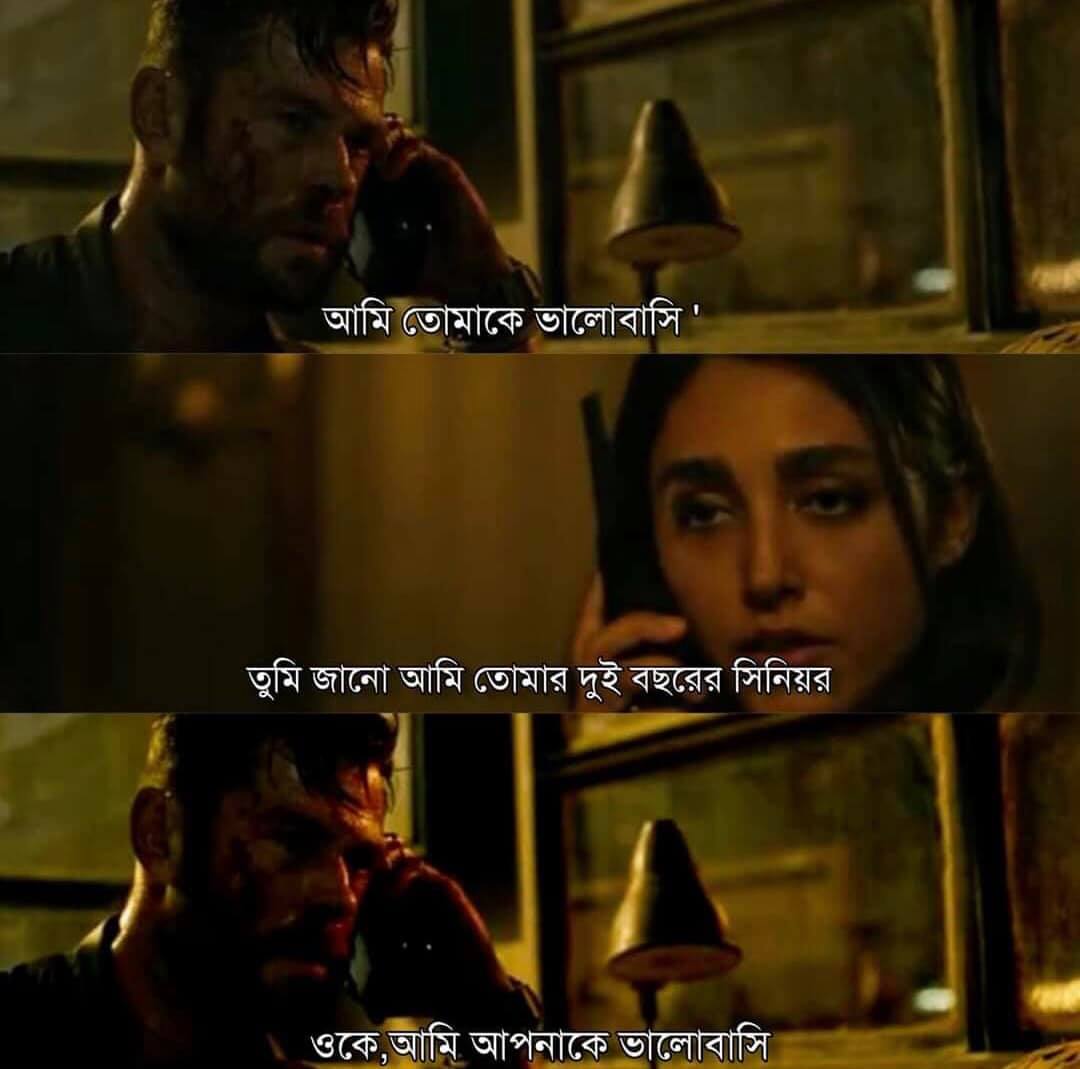
Caption: আমি তোমাকে ভালোবাসি'   তুমি জানো আমি তোমার দুই বছরের সিনিয়র   ওকে, আমি আপনাকে ভালোবাসি
Label: non-hate